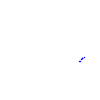
Particle: proton